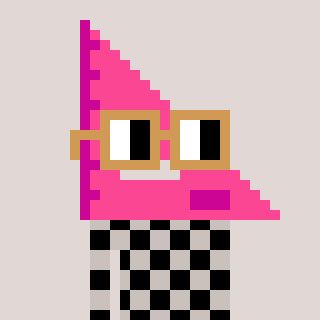
a pixel art character with square brown glasses, a squadron ruler-shaped head and a foggrey-colored body on a warm background